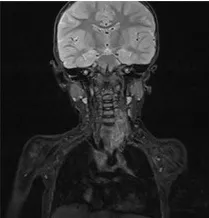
KHE in Patient 3: On MRI, a soft tissue mass in the left root of the neck can be seen before treatment (A).
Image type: radiology (mri)